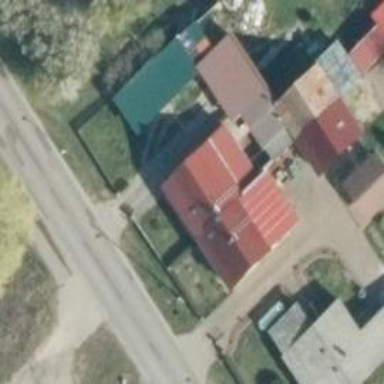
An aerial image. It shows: Building.